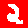
Digit: 2